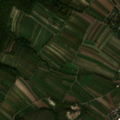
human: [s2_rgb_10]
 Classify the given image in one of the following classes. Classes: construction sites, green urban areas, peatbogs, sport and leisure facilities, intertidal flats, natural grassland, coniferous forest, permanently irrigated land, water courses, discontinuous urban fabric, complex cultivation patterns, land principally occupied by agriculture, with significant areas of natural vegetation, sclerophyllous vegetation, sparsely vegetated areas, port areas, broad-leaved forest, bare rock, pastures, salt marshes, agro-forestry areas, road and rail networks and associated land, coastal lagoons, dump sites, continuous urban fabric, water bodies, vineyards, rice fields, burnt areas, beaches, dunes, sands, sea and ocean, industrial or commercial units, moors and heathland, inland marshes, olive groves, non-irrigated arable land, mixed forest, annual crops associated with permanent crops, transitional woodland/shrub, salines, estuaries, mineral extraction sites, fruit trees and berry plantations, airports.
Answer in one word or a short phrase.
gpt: discontinuous urban fabric, vineyards, pastures, broad-leaved forest